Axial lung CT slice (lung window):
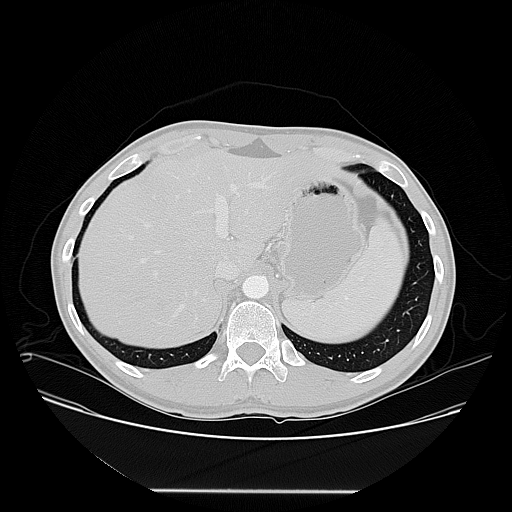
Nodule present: no